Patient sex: M
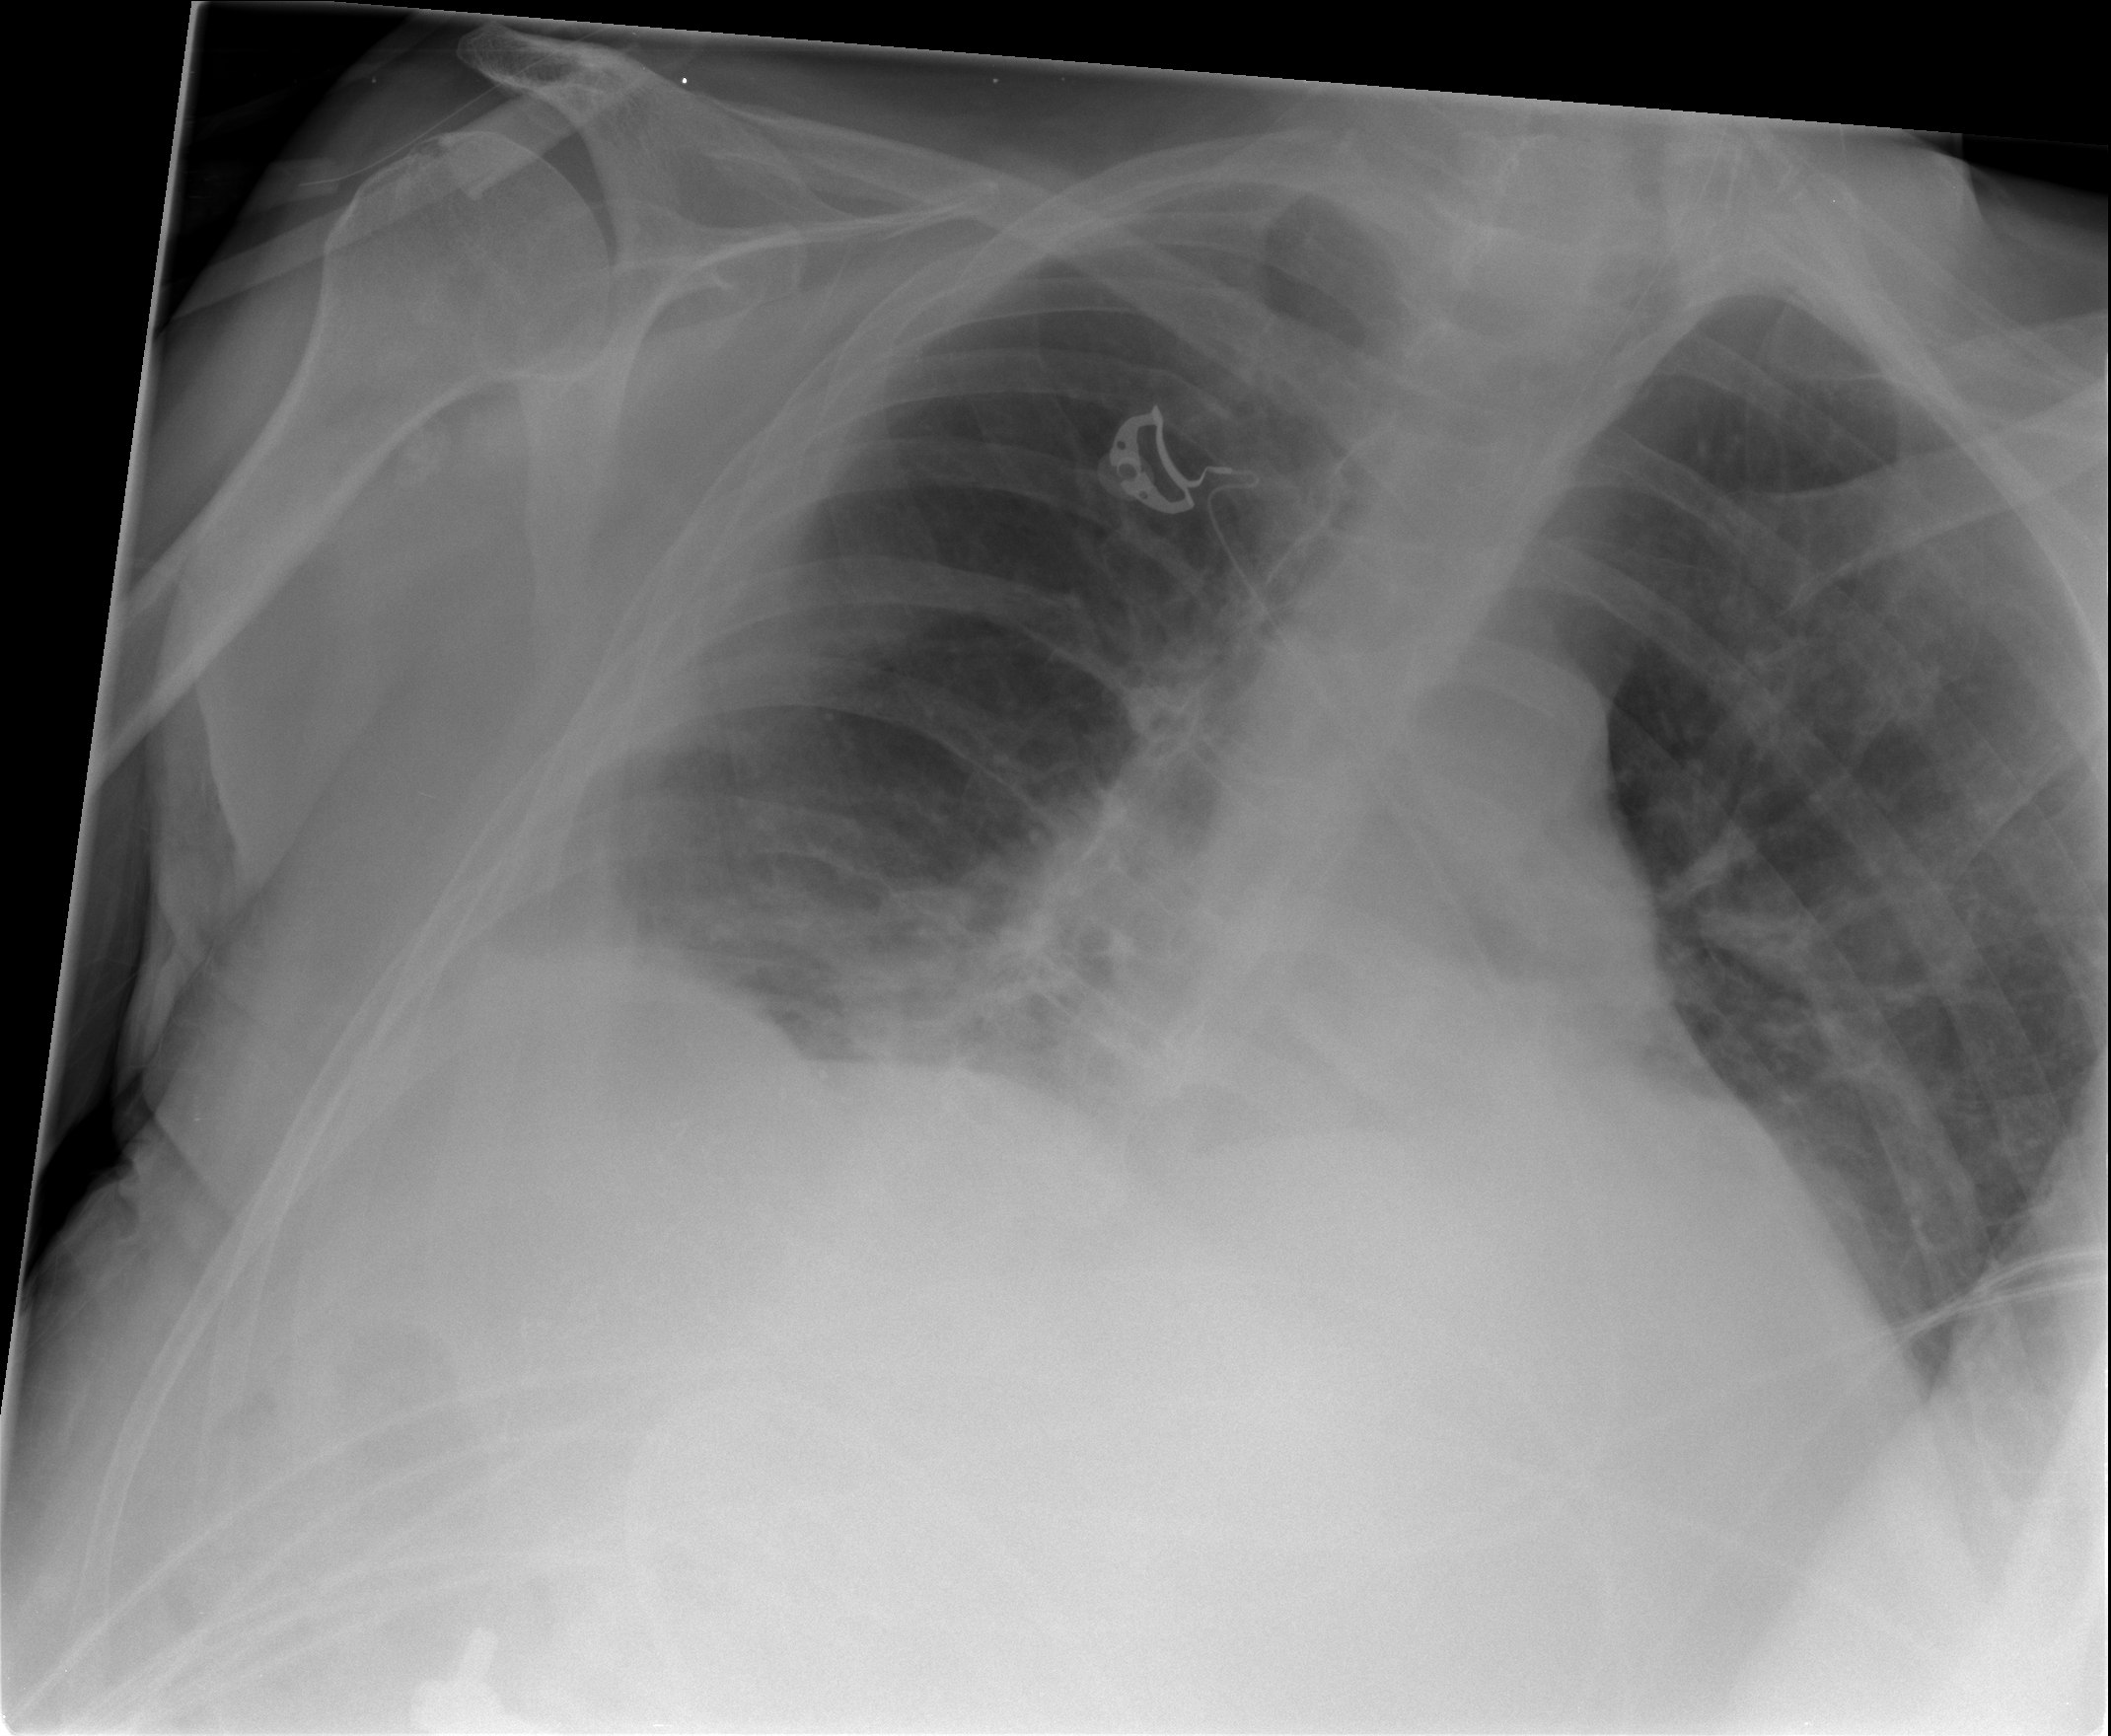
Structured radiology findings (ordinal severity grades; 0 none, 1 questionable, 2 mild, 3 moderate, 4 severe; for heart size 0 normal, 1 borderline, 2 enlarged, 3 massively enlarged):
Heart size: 2
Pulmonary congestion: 1
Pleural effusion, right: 2
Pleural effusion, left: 2
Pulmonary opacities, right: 2
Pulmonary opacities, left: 0
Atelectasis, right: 2
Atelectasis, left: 2